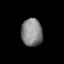
Tissue: lung
Cell type: Epithelial cells
Senescence score: 0.2025
Nuclear area (px): 576
Mean DAPI intensity: 133.198